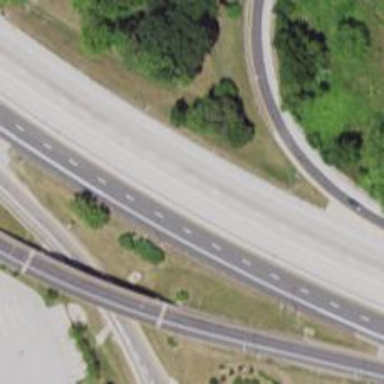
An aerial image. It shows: Motorway link.